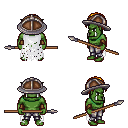
a pixel art fantasy rpg character, male body template, orc, green skin, white tattered cape, metal pants, dark blonde parted hairstyle, chain helm, cloth bracers, spear, four views (front, back, left, right), 2x2 character sprite sheet, small pixel art, hard edges, no anti-aliasing